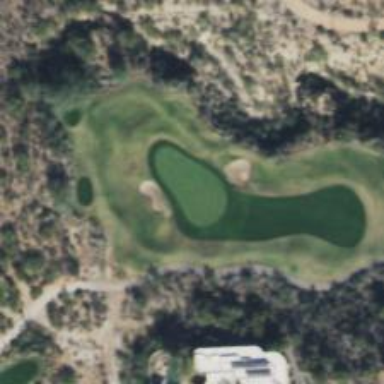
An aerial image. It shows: View of golf hole.